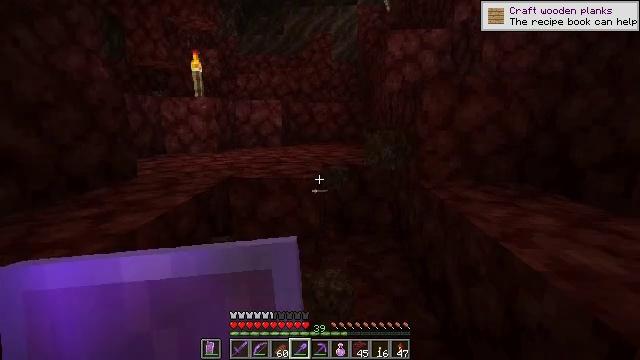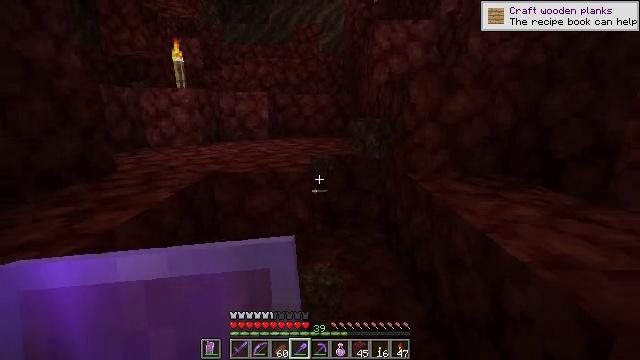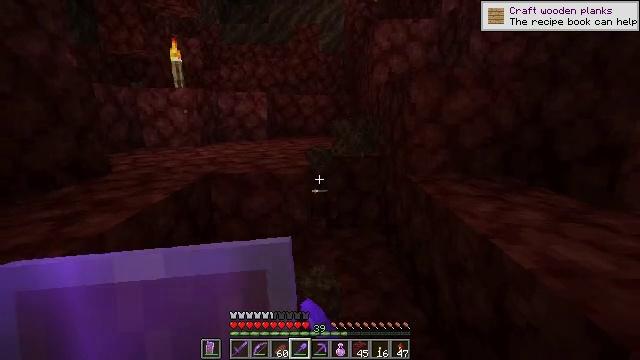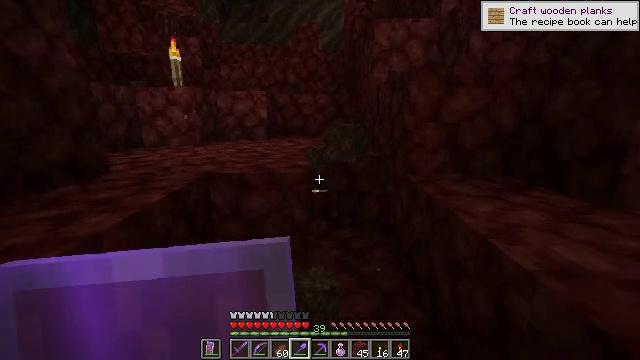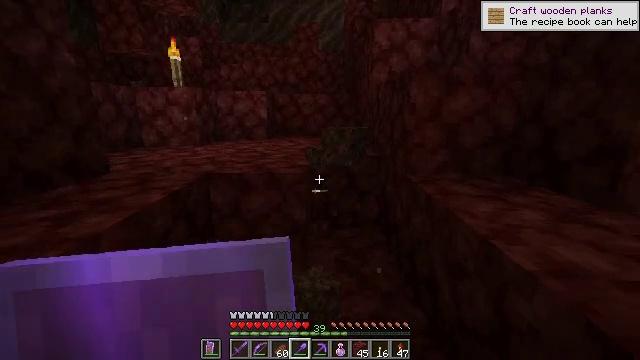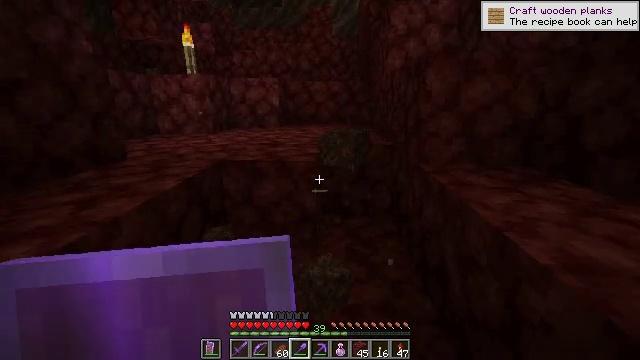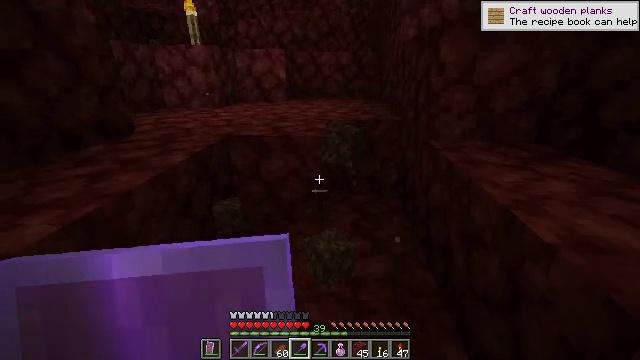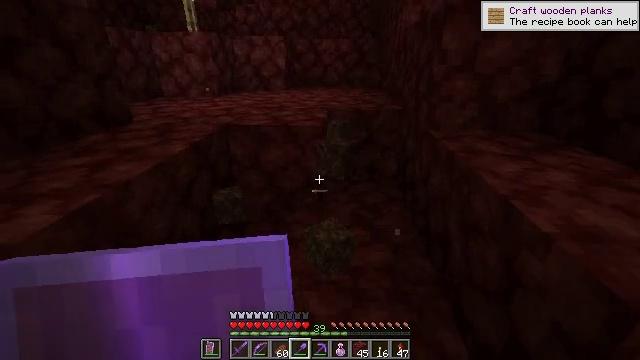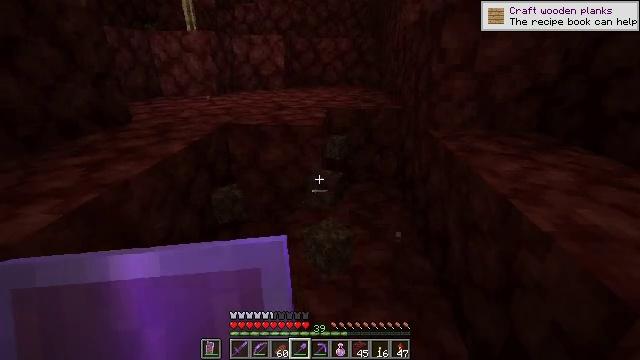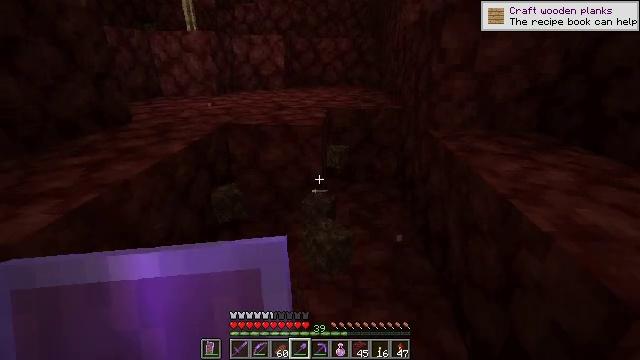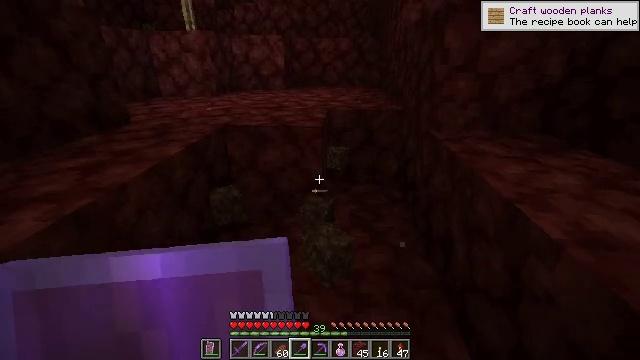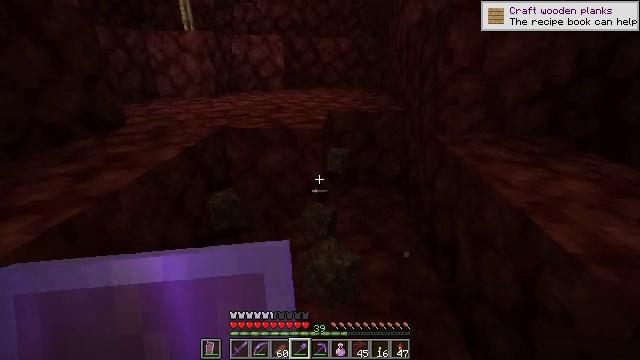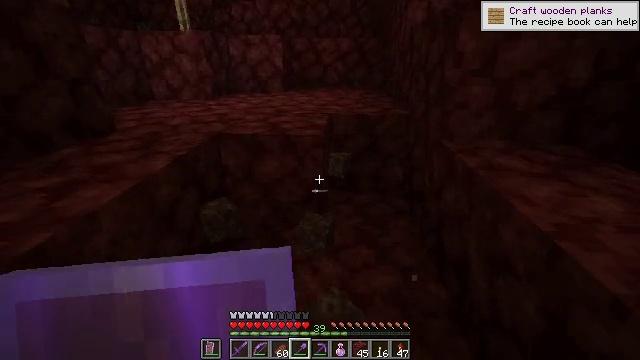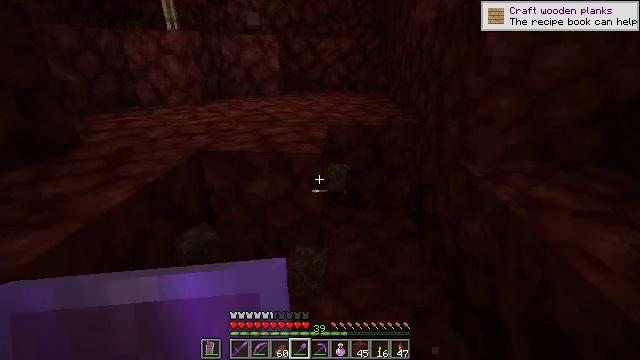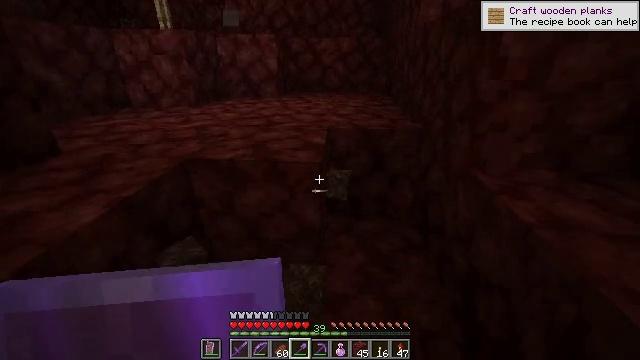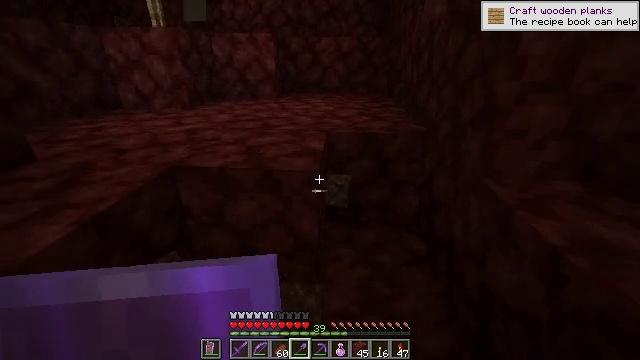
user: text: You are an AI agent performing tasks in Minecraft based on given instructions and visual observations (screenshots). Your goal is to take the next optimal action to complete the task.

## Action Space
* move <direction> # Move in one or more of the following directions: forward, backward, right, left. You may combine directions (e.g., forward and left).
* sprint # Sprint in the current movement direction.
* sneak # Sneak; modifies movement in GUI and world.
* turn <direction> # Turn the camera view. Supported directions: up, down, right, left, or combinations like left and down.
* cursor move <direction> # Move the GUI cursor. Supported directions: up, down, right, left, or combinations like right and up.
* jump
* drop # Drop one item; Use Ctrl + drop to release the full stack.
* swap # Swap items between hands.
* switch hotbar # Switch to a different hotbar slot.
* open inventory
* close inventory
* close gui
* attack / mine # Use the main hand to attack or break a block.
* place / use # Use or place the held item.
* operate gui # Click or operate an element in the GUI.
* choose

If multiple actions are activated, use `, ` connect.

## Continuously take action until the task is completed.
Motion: motion action
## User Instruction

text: Dig soul sand to use for potions.
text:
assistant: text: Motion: turn right and down, attack / mine
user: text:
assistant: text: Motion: attack / mine
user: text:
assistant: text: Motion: attack / mine
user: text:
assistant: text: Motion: attack / mine
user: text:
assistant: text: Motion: turn left and down
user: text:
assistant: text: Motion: turn left and down
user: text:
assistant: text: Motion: turn down
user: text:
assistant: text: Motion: no_op
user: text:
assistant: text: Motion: no_op
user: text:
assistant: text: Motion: move forward
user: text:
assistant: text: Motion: move forward
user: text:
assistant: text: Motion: move forward
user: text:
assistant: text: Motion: move forward
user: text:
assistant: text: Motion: move forward
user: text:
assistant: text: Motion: move forward
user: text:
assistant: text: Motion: move forward
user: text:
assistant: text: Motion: move forward, turn left and down
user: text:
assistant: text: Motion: move forward, turn left and down
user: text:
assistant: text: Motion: move forward, turn left and down
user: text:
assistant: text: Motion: move forward, turn left and down
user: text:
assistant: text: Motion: move forward and move right, turn left and down
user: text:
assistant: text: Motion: move forward and move right, turn left and down
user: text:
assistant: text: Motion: move forward and move right, turn left and down
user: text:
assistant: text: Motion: move forward and move right, turn left and down
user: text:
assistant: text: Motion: move right
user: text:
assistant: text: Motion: move right
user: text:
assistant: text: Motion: move right
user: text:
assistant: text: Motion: move right
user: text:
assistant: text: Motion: move right
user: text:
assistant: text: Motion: move right